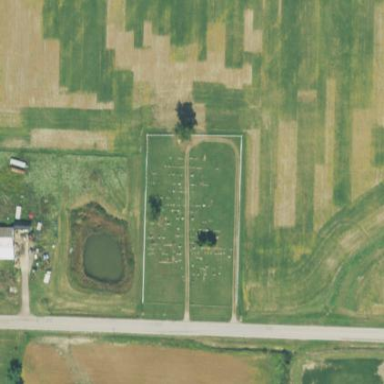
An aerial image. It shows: Cemetery.